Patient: sex M, age 53
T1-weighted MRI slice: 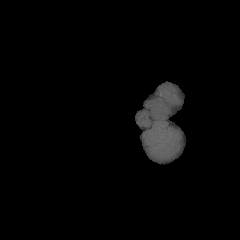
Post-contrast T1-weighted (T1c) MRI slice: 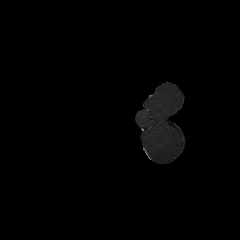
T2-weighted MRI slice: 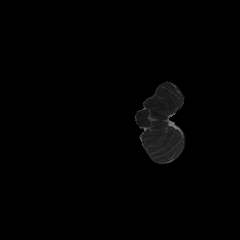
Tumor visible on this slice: no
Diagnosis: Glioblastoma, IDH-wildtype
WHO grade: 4